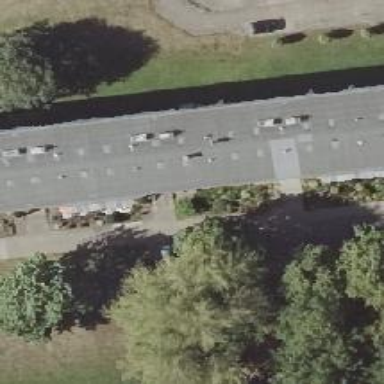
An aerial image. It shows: Concrete driveway designated as service road.